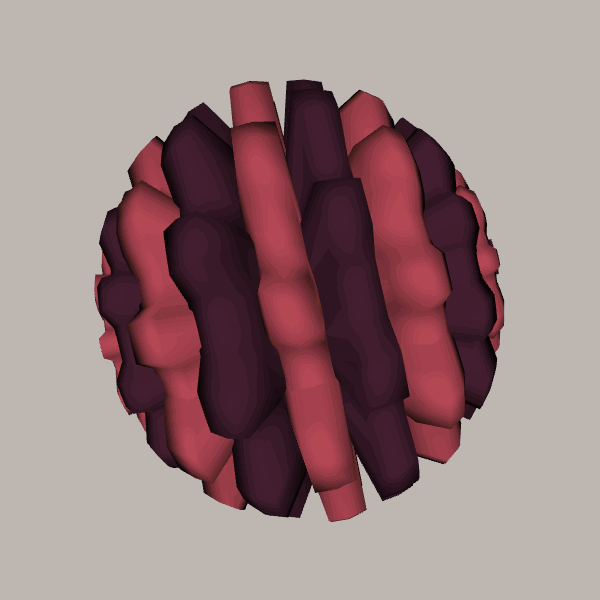
Background: light